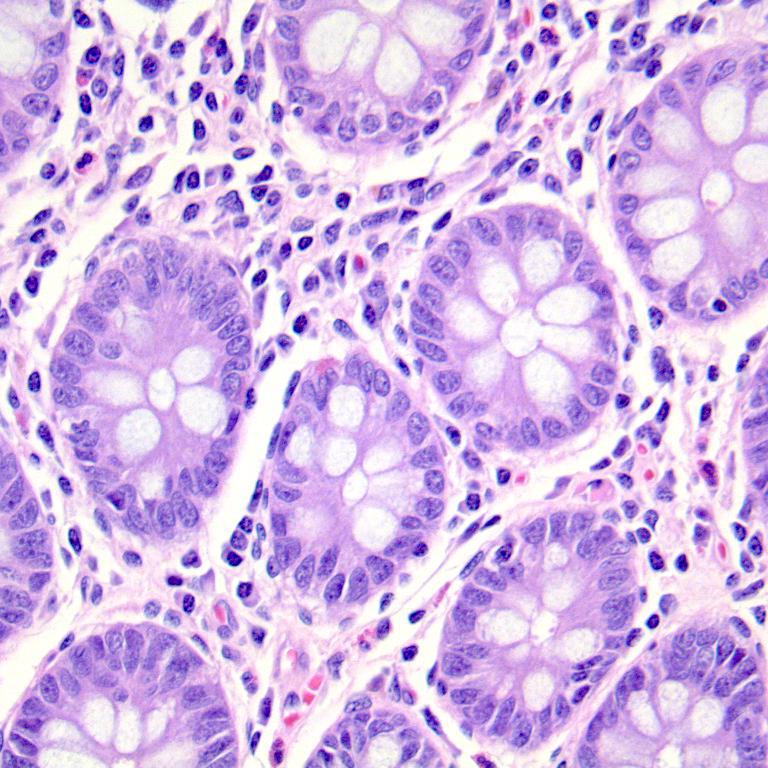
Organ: colon
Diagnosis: benign